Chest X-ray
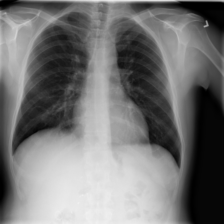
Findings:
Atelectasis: negative
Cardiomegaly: negative
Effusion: negative
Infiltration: positive
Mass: negative
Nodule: negative
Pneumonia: negative
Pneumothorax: negative
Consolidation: negative
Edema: negative
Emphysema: negative
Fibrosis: negative
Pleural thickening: negative
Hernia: negative